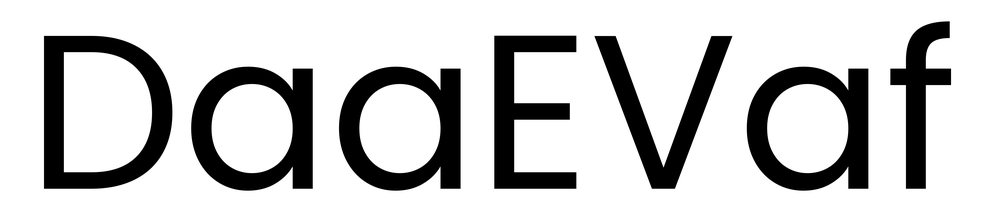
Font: Poppins-Regular